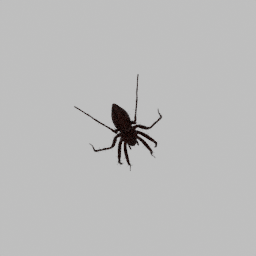
Label: animals